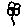
Label: flower